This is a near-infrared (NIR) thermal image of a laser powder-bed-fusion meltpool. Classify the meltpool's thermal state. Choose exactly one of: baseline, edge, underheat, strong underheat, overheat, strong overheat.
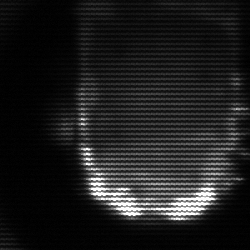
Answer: baseline